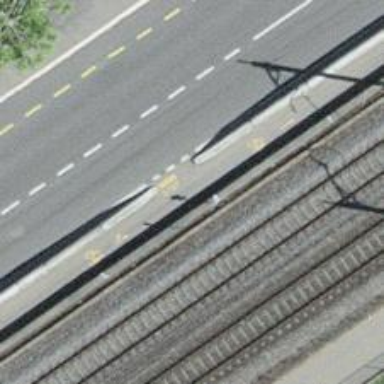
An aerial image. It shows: Asphalt cycleway.